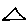
Label: triangle